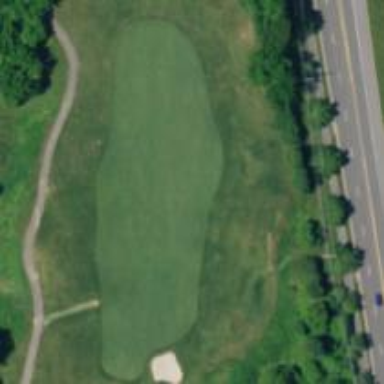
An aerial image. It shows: Golf fairway surrounded by grass.